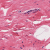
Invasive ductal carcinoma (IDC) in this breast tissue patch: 0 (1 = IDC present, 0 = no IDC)